Here is the time-frequency representation (spectrogram) of a rolling-element bearing's vibration measurement. Classify the bearing condition as one of: normal, inner_race, outer_race, ball.
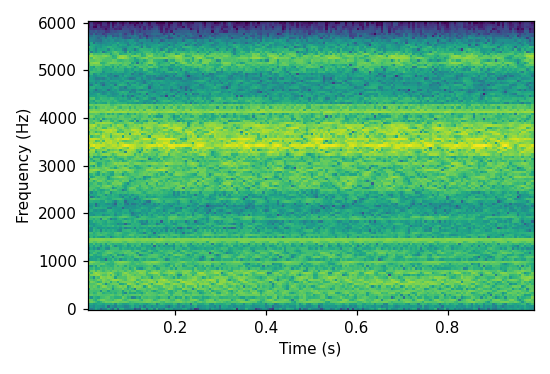
Answer: outer_race